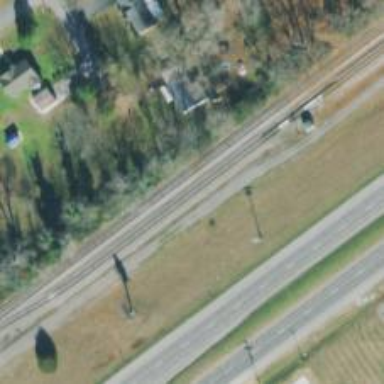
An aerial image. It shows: Railway track.